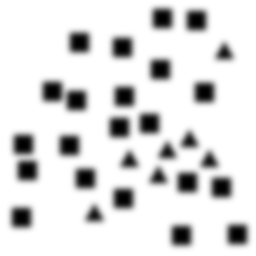
Squares: 21
Triangles: 7
Stars: 0
Total shapes: 28